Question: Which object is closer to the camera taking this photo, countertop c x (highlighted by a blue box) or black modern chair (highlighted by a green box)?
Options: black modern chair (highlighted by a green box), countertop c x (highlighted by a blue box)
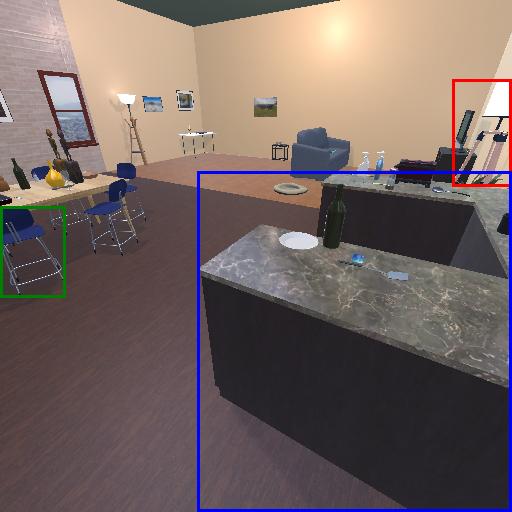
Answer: black modern chair (highlighted by a green box)